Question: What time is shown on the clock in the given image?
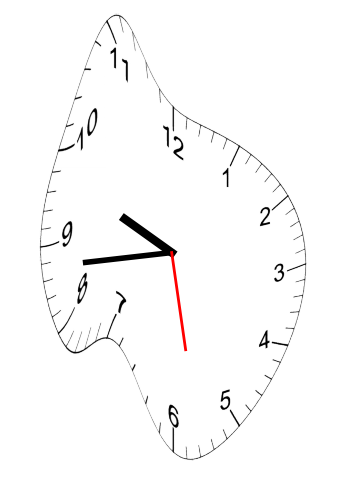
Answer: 09:43:28